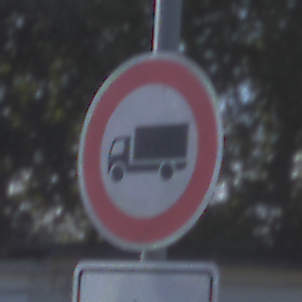
Verkehrszeichen: VerbotFuerKraftfahrzeugeUeberDreiKommaFuenfTonnen
Zusatzzeichen unten: ZeitangabenMitBeschraenkungAufWochentage1
Umgebung: Outdoor, Suburban
Tageszeit: MorningAfternoon
Wetter: PartlyCloudy
Licht: Natural
Jahreszeit: NotSpecified
Kontrast: HighContrast